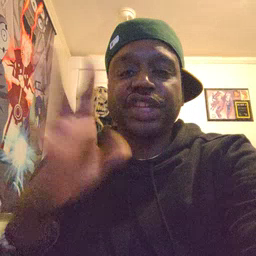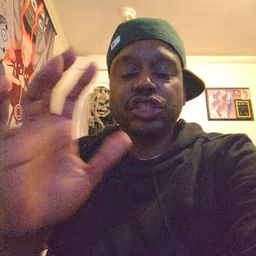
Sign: finish